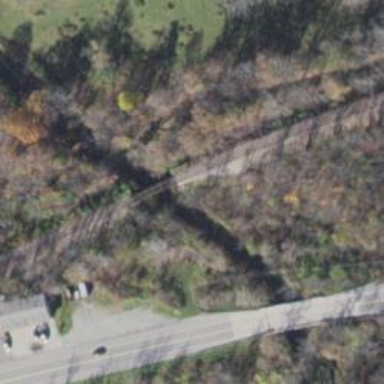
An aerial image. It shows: Bridge over railway line.